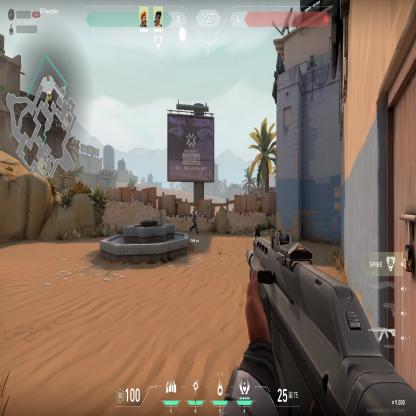
Label: teammate